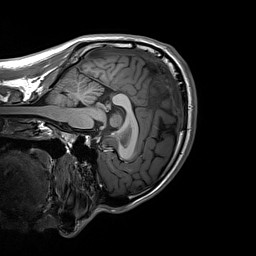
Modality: T1w
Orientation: sagittal
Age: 23
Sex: male
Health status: healthy
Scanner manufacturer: siemens
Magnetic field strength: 3 T
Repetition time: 2.3 s
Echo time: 0.00236 s